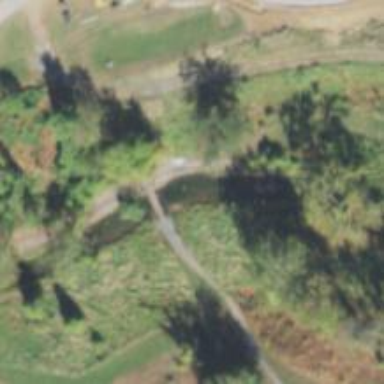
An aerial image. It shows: Path on bridge.